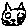
Label: cat